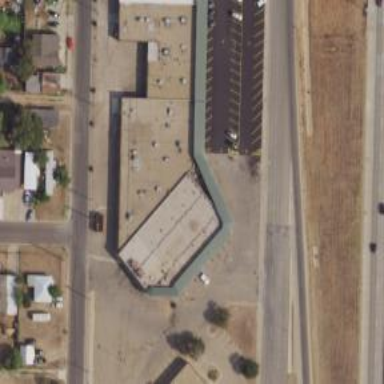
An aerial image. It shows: Building that houses car repair shop.